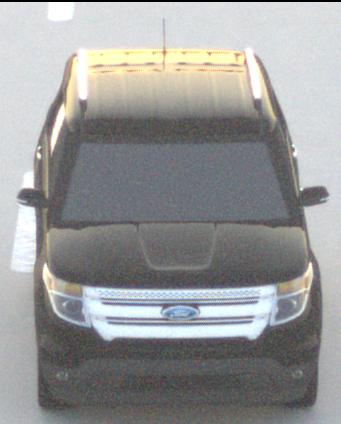
Make: Ford
Model: Explorer
Detailed model: Gen. 5
Model produced from: 2010
Model produced until: 2019
Doors: 5
Color: black
Road condition: dry road
Daytime: sunrise or sunset
Contrast: low contrast